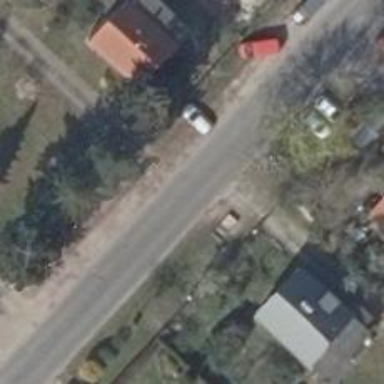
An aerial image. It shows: Residential road with asphalt surface.